Field crop: maize
Growth stage: 2
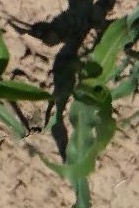
Species: maize